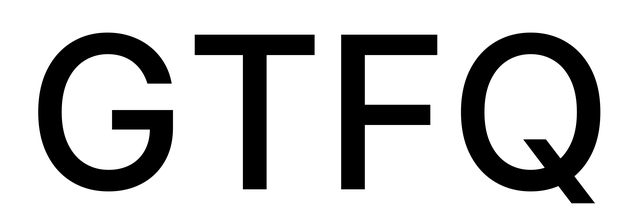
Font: Inter_Medium